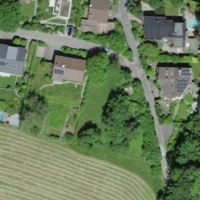
EUNIS habitat code: 55
Species observed at this site:
Aruncus dioicus
Allium ursinum